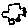
Label: car